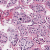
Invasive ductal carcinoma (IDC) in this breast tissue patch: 1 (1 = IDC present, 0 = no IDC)